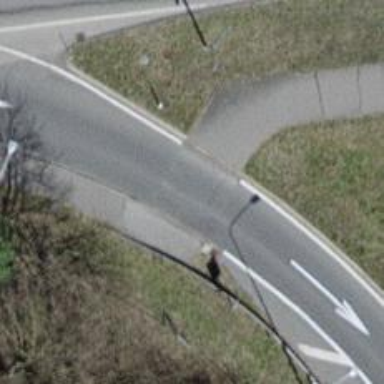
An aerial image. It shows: Unmarked road crossing.